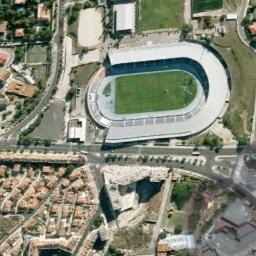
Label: stadium